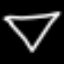
Label: diamond